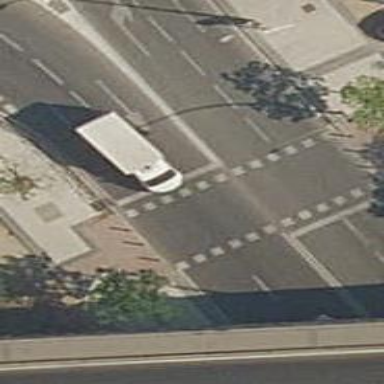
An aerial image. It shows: Road with traffic signals for signaling.